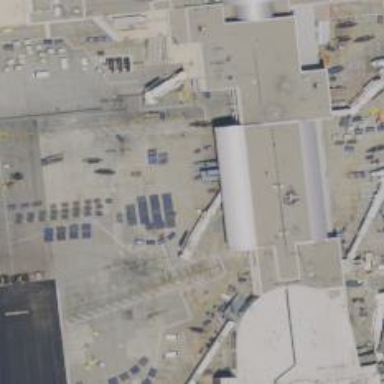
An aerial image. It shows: Airport gate.